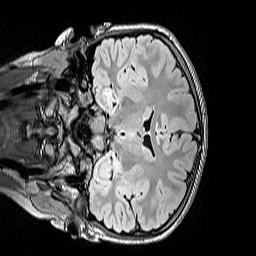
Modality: FLAIR
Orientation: coronal
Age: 11
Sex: female
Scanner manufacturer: siemens
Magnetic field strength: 3 T
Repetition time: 5 s
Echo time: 0.388 s